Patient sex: F
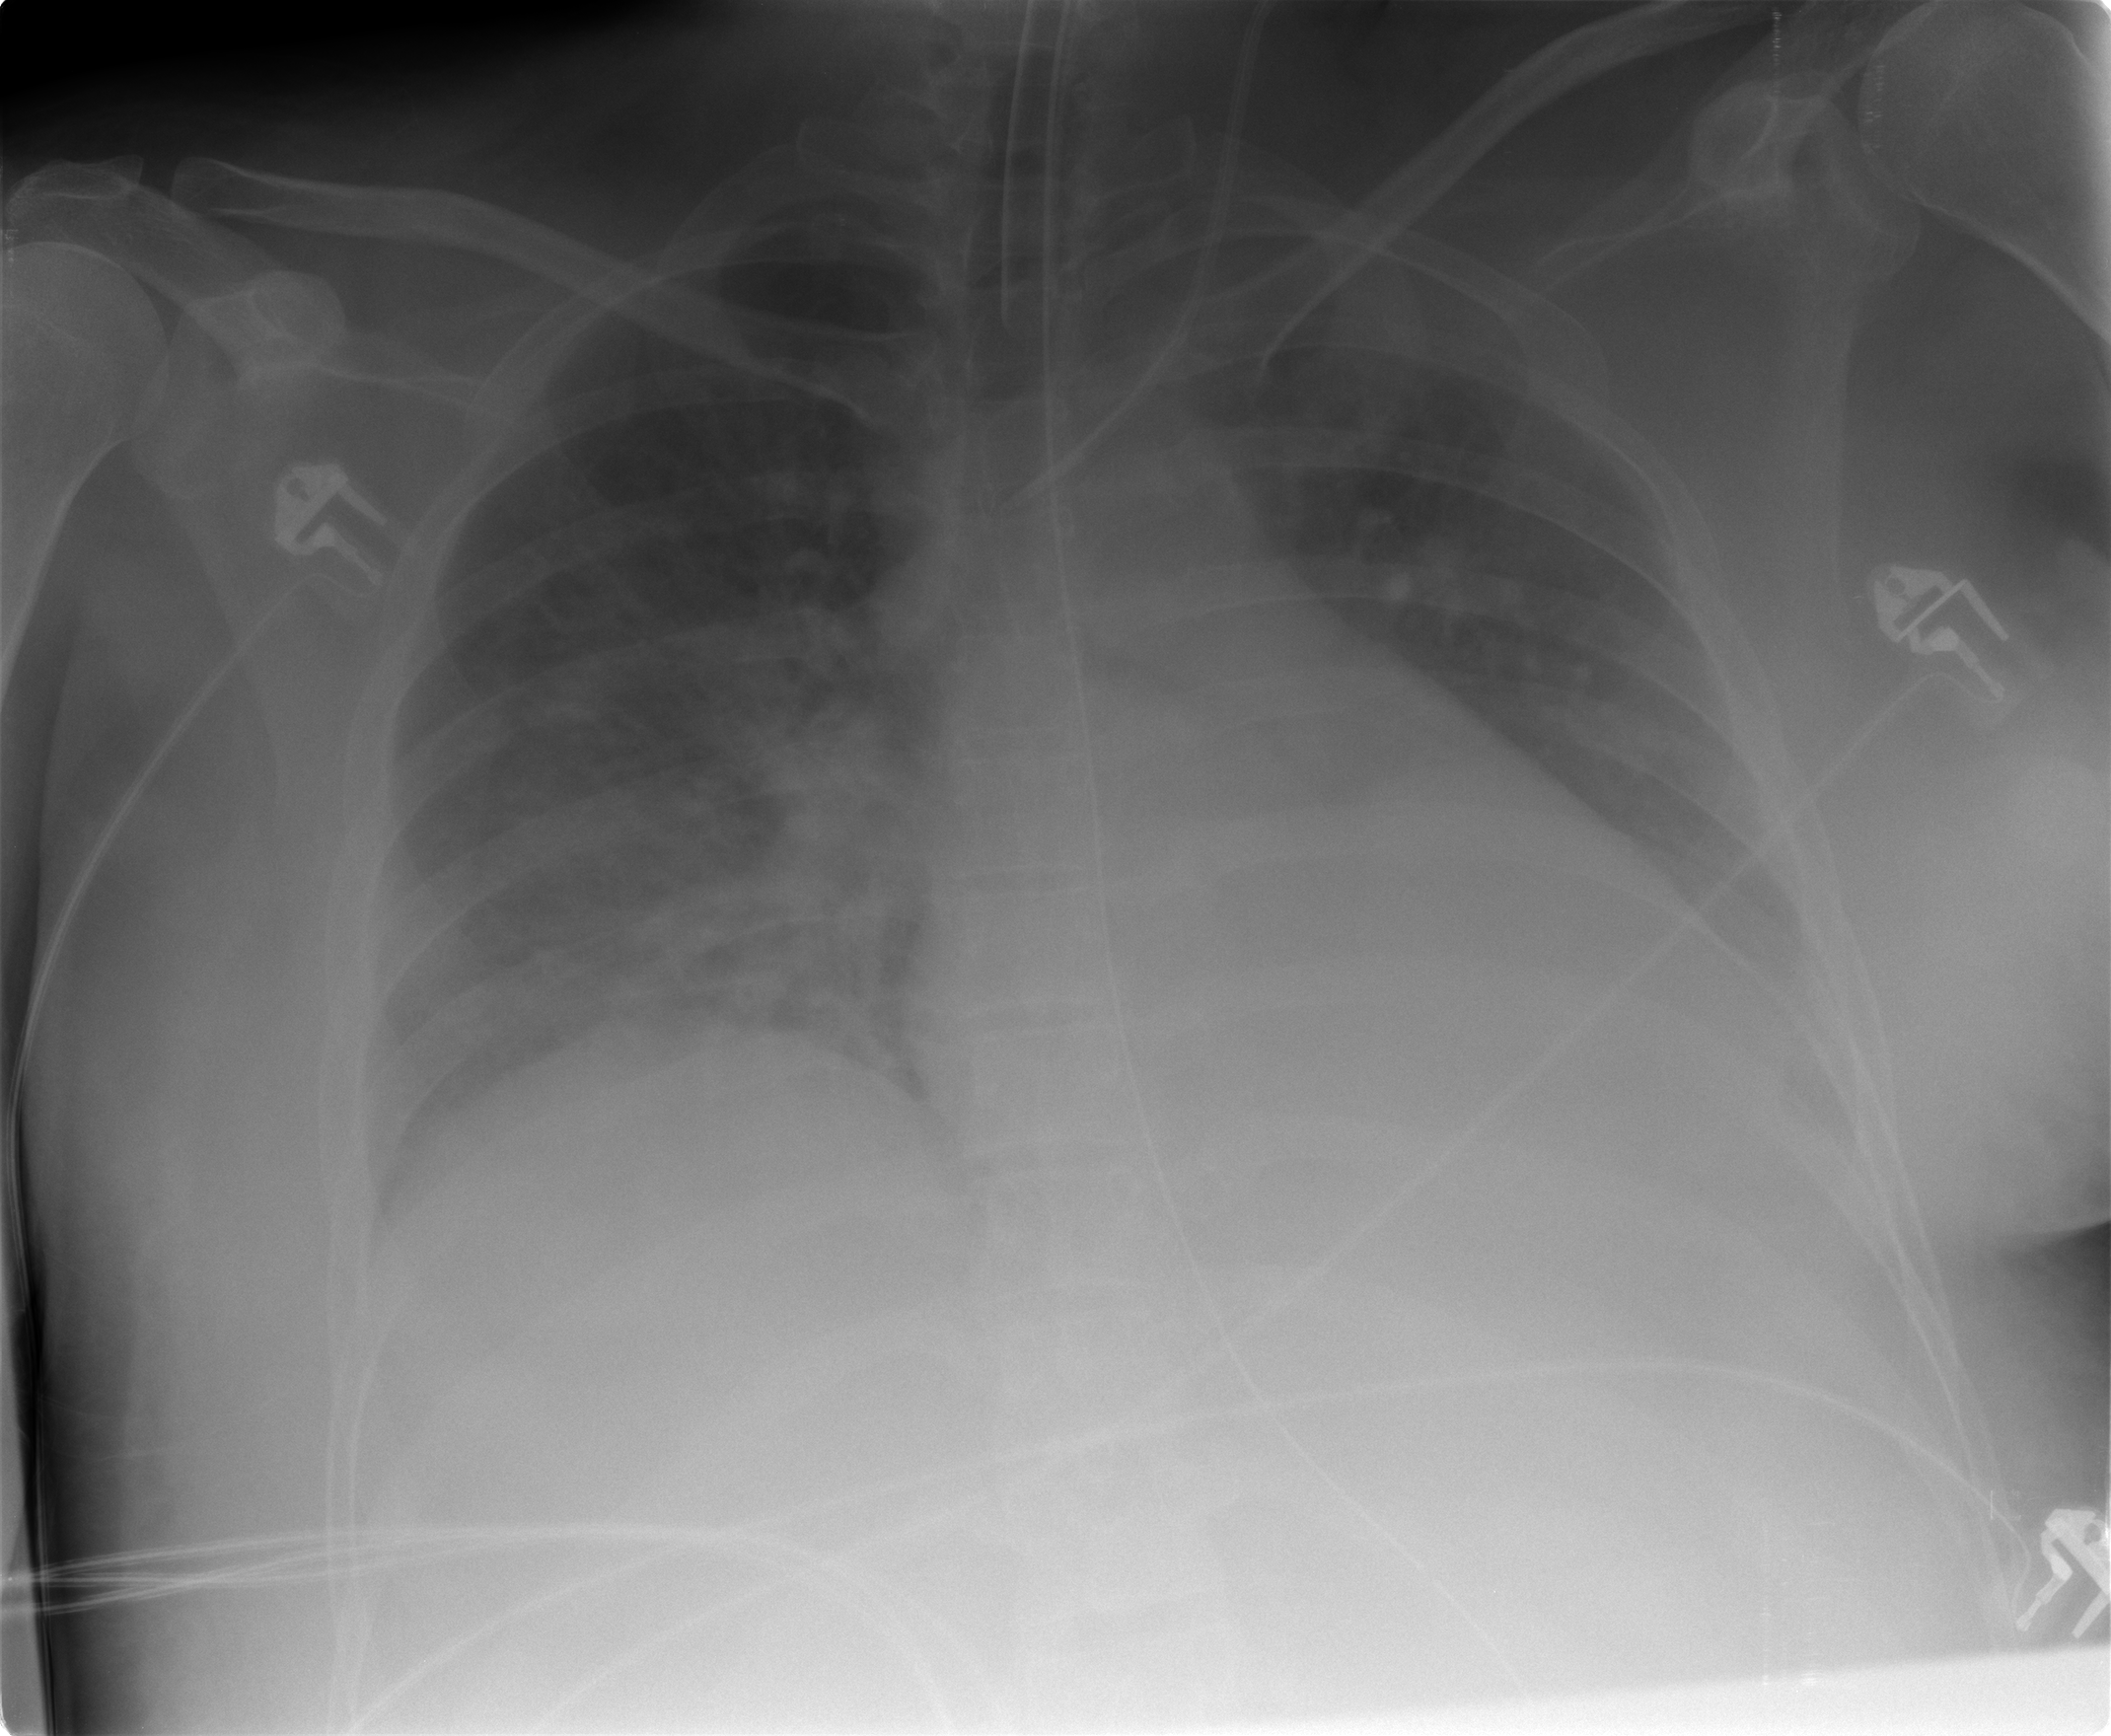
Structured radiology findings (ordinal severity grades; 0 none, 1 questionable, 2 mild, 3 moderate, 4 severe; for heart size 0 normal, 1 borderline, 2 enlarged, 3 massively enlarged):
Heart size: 2
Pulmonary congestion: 3
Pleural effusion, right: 0
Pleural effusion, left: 0
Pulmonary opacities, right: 2
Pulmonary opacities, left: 2
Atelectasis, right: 2
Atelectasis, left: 0